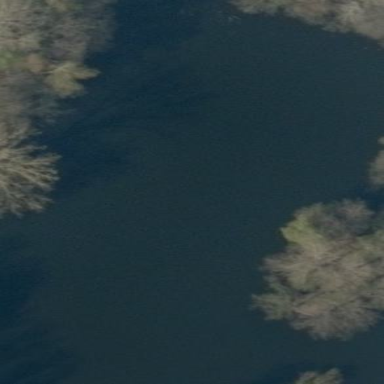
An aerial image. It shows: Pond surrounded by natural water.